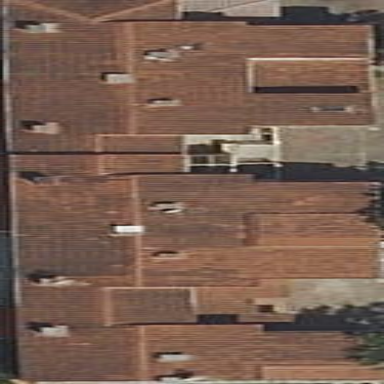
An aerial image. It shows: Terrace building.